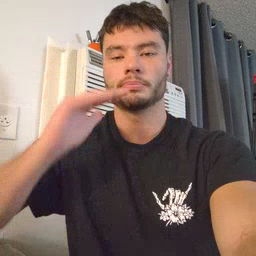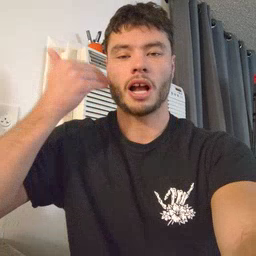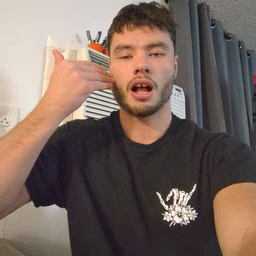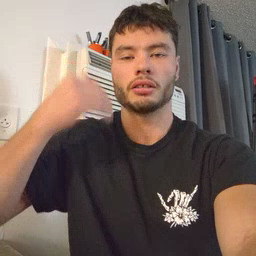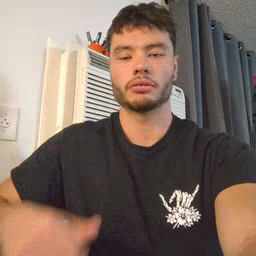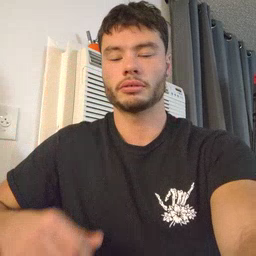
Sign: smile